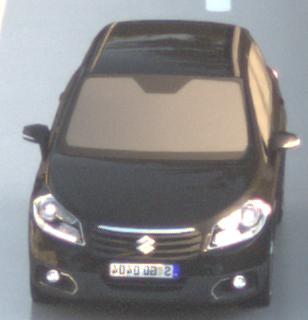
Make: Suzuki
Model: SX4 S-Cross 1.6
Detailed model: SX4 (II) S-Cross
Model produced from: 2013/10
Model produced until: 2015/08
Doors: 5
Color: black
Road condition: wet road
Daytime: sunrise or sunset
Contrast: medium contrast